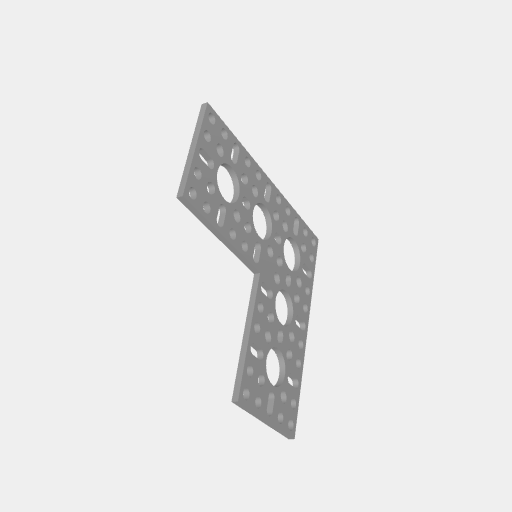
Part: FlatPatternBracket4-1